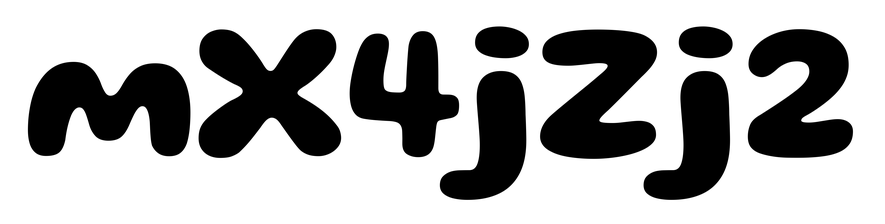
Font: Gluten_Bold